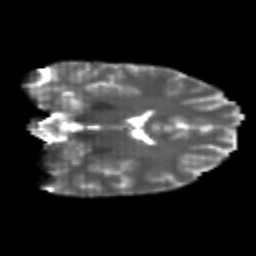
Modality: T2w
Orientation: coronal
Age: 24
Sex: female
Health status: healthy
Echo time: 0.074 s